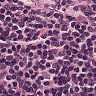
Metastatic tissue present: no